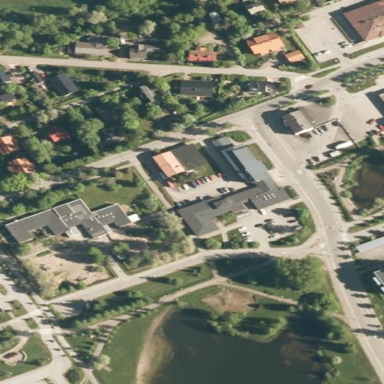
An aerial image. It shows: Clinic building offering healthcare services.